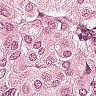
Metastatic tissue present: yes